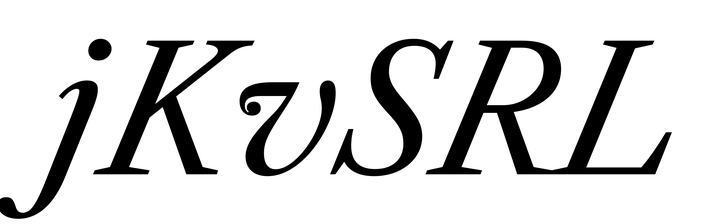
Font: LibreCaslonText-Italic_Italic